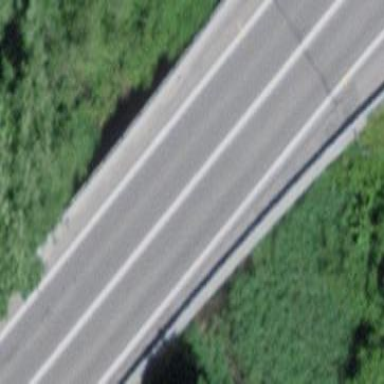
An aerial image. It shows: Man-made bridge.